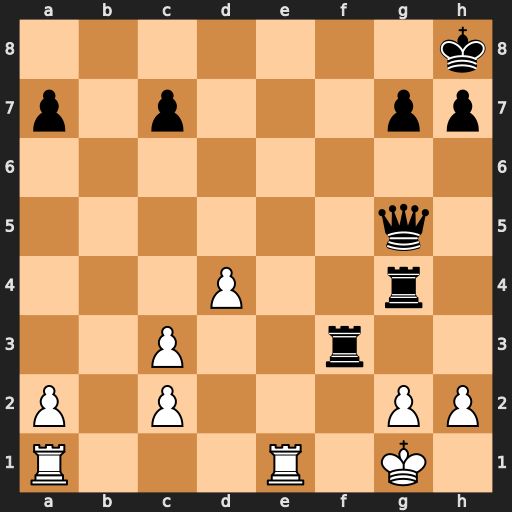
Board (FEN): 7k/p1p3pp/8/6q1/3P2r1/2P2r2/P1P3PP/R3R1K1
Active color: w
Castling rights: -
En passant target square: -
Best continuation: Re8+ Rf8 Rxf8#